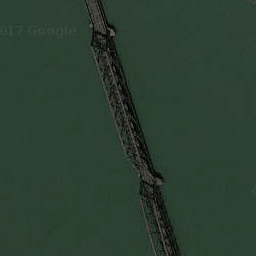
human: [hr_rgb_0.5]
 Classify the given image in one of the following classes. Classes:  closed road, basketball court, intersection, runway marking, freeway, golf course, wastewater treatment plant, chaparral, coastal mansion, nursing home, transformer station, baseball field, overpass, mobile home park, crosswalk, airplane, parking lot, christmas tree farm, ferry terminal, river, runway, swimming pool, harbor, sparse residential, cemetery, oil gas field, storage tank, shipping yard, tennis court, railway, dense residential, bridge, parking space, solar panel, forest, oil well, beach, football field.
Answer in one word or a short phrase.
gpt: bridge